Question: I recently changed the VM im running CentOS on to a new one, and everything works fine. Except that recently i face problems starting gogs, a self hosted git server, with the following error. As the erorr states, there is a problem with ip, apparently my old VM ip is still hardcoded somewhere in the VM, and this is the old ip im getting below.
Are there any linux configuration i should be aware of to update my new ip on the VM, knowing that ifconfig gets me the right ip, the new one.

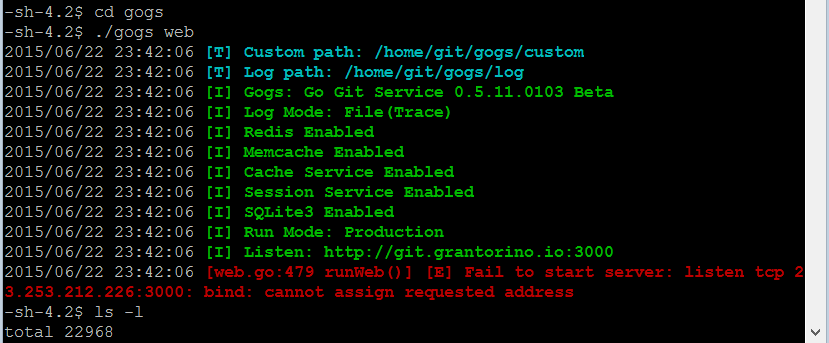
Answer: Thanks to @Etan Reisner, I checked the /etc/hosts file on the system and made sure that host and dig from the new system return the correct IP address.